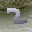
Label: 2